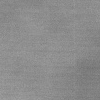
Atmospheric dust classification: dusty